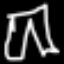
Label: pants